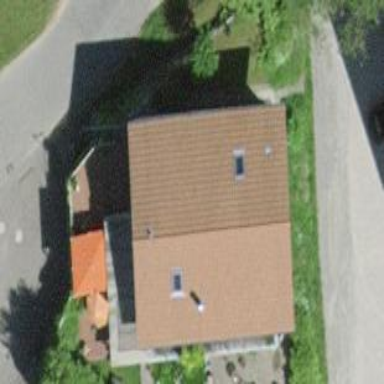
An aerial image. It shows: Residential building.